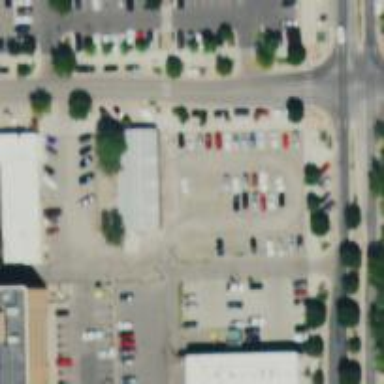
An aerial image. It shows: Parking space.